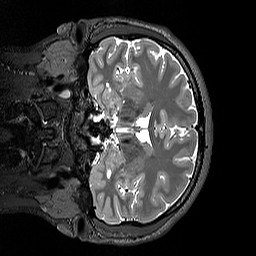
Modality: T2w
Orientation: coronal
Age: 23
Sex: male
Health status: healthy
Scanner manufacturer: siemens
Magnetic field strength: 3 T
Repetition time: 3.2 s
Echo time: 0.412 s